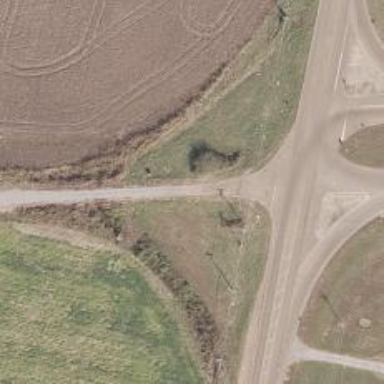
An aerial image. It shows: Abandoned road.